Field crop: tomato
Growth stage: 1
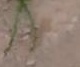
Species: cyperus